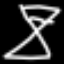
Label: hourglass